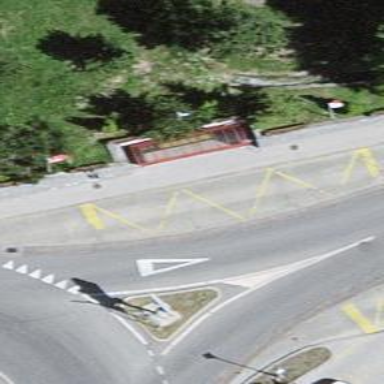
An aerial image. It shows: Bus stop with shelter. It is platform for public transport.